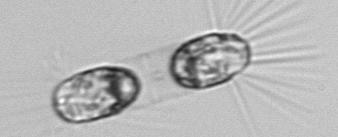
Label: Corethron_hystrix